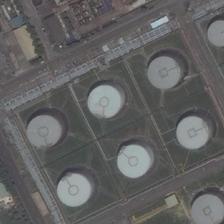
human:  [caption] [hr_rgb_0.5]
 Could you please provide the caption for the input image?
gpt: nine tanks are together separated by two roads .

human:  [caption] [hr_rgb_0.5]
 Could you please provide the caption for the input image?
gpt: nine big jars with grey paint and a crossroad beside .

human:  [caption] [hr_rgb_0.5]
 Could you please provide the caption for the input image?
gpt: nine round buildings make up this area which is close to the road .

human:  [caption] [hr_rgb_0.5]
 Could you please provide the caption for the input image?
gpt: nine tanks are surrounded by square green meadows and tubes .

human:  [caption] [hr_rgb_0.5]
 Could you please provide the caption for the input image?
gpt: nine large storage tanks are next to a road .